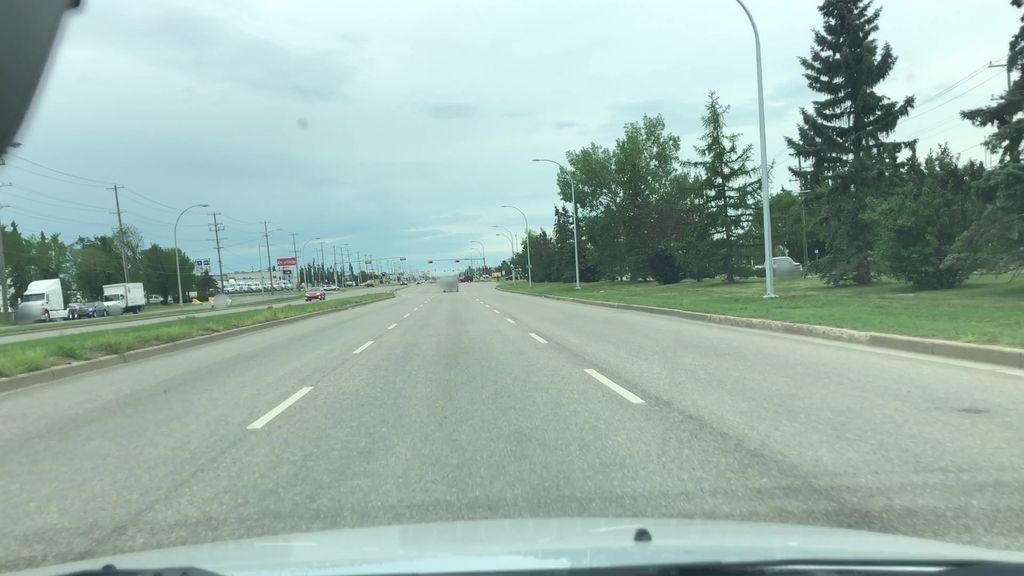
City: edmonton